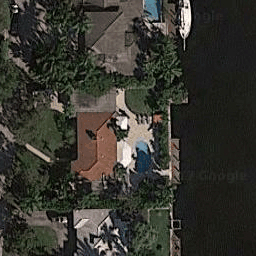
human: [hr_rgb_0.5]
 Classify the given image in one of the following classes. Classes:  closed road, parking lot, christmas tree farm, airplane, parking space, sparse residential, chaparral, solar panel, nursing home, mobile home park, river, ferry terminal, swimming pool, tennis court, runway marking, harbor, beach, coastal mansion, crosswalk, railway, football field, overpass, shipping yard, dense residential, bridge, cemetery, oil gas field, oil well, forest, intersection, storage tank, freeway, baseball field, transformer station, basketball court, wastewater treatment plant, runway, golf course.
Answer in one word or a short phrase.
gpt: coastal mansion